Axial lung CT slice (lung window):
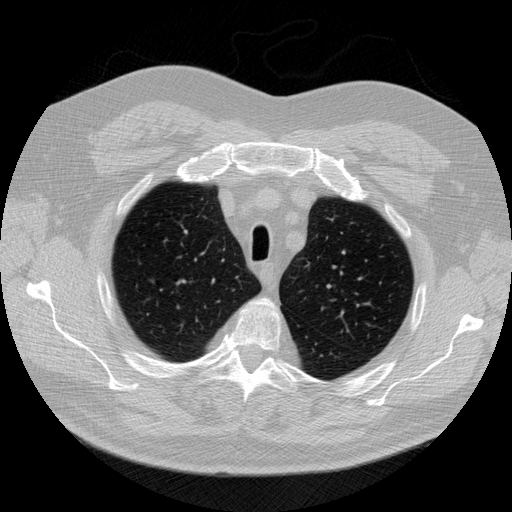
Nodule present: no